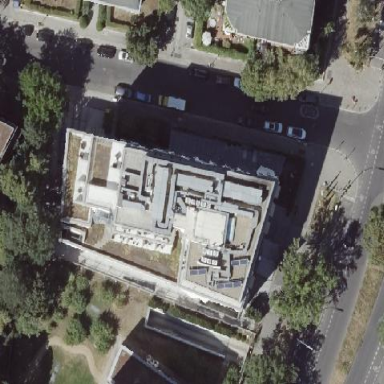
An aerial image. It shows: Hotel building with flat roof.